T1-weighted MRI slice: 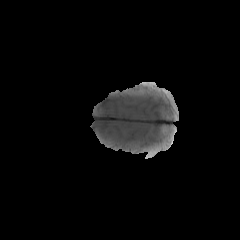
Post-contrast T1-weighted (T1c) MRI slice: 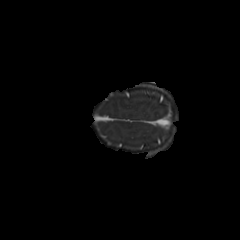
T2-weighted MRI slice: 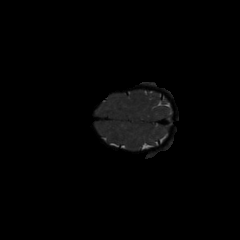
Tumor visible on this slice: no